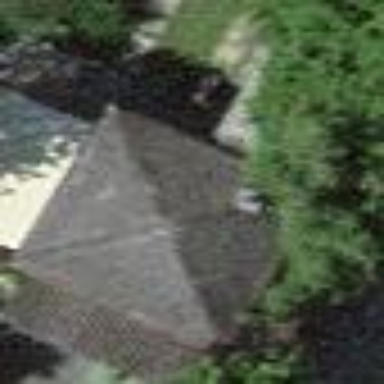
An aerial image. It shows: Shed.